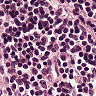
Metastatic tissue present: no